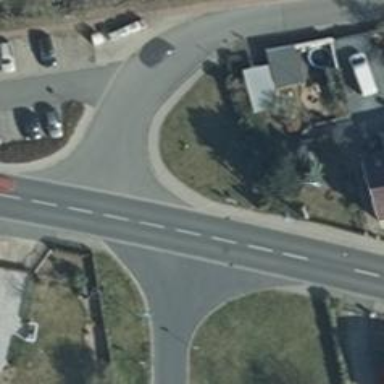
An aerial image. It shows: Junction.